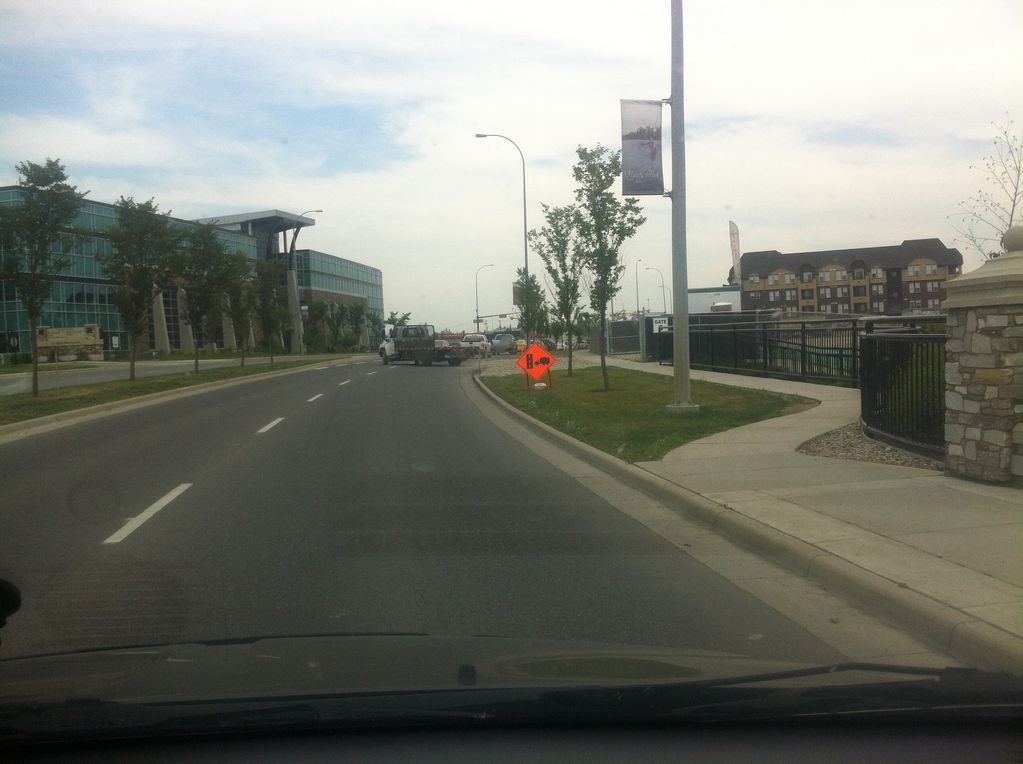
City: calgary